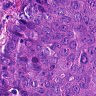
Metastatic tissue present: yes